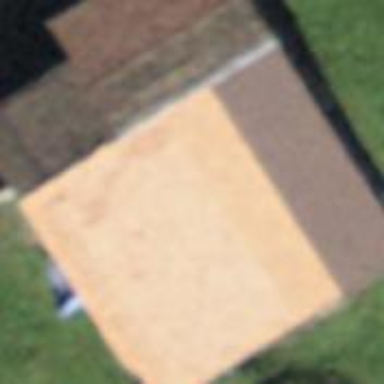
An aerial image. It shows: Rural barn.